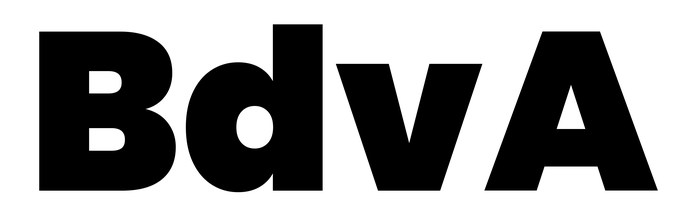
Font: Poppins-Black